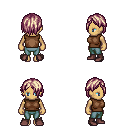
a pixel art fantasy rpg character, female body template, human, tanned skin, brown sleeveless shirt, teal pants, white blonde bangs hairstyle, maroon shoes, four views (front, back, left, right), 2x2 character sprite sheet, small pixel art, hard edges, no anti-aliasing